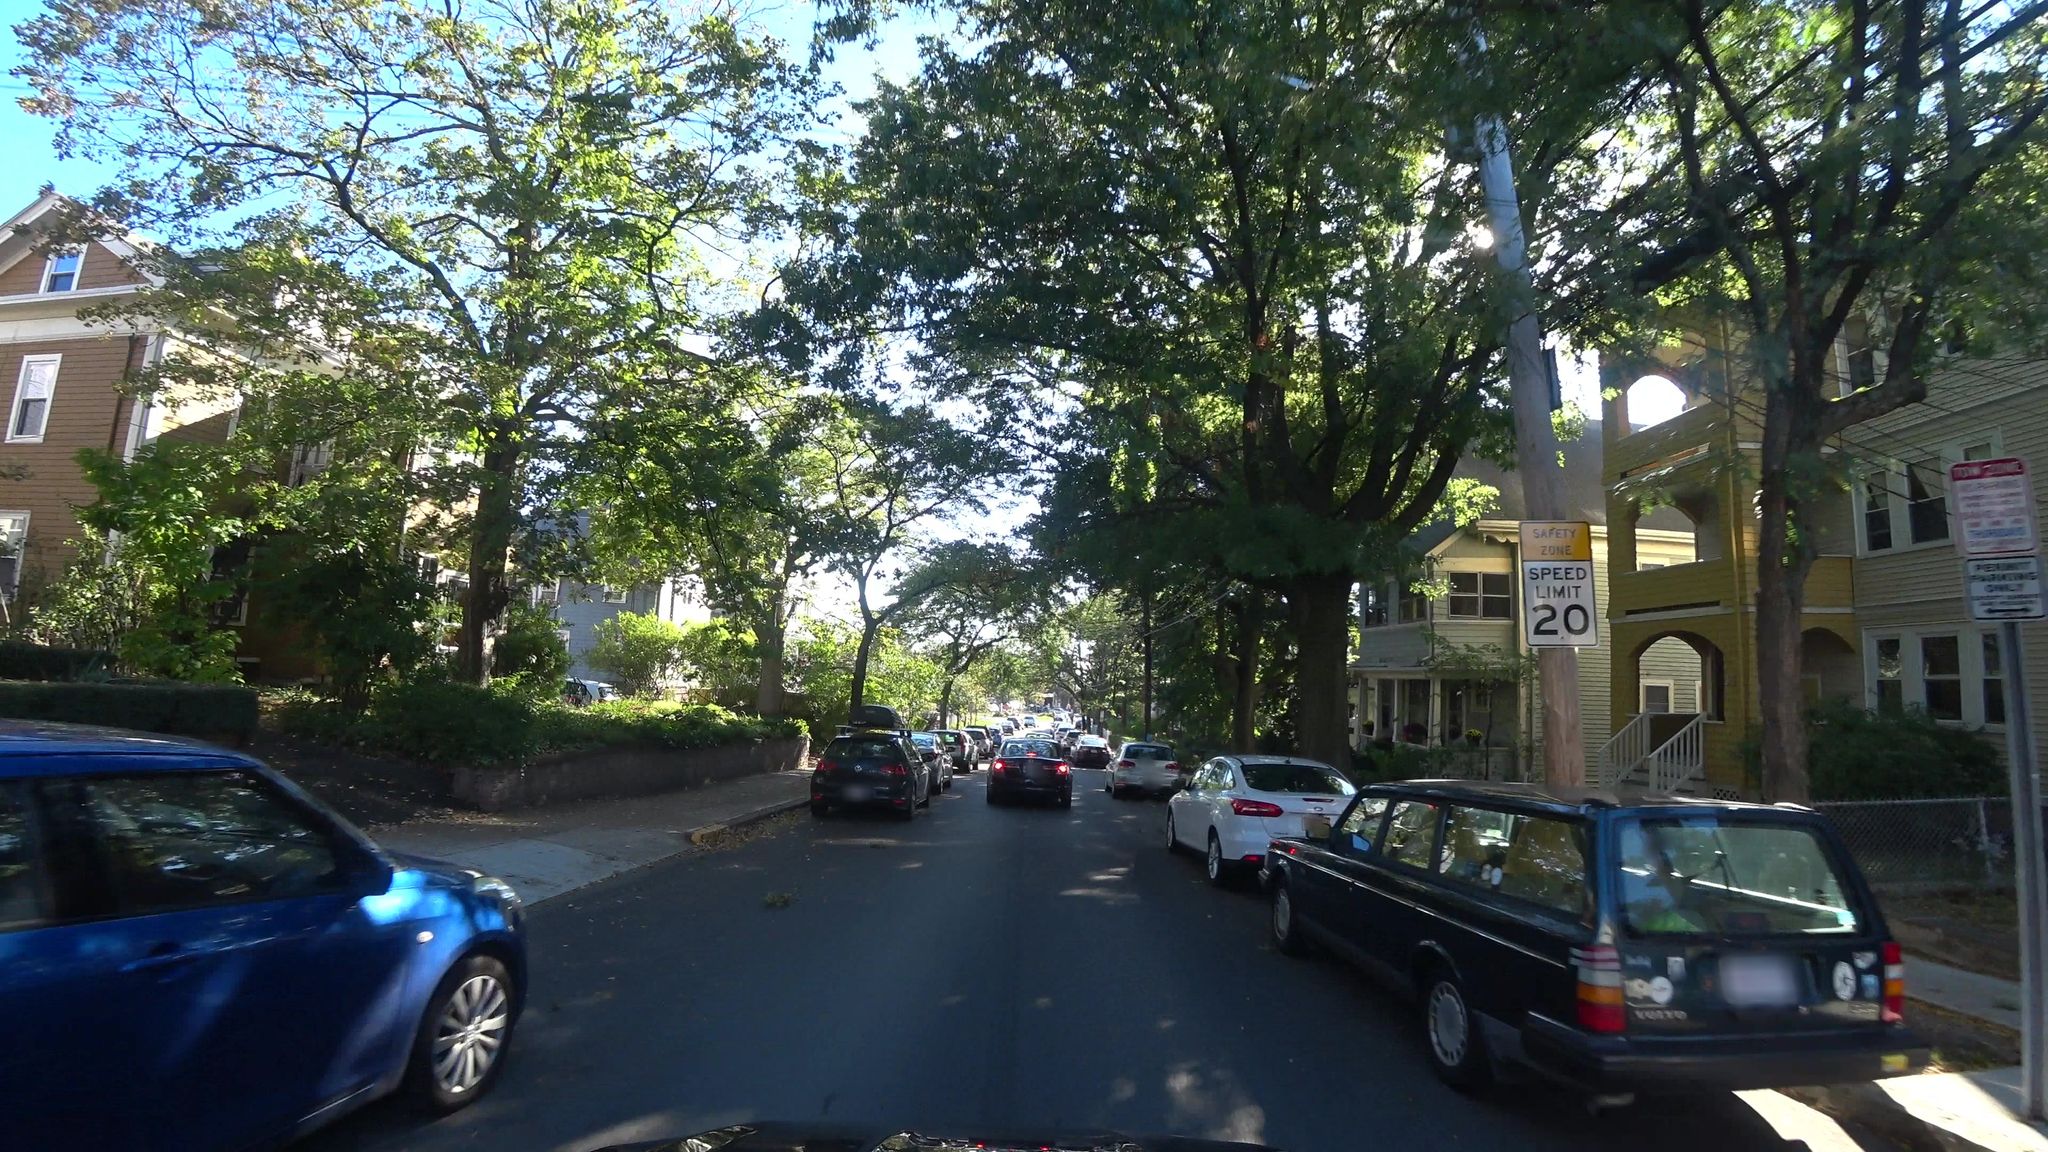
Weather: clear
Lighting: day
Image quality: good
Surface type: driving surface
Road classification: residential
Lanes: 1
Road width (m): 13.7
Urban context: urban centre
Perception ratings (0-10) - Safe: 9.25, Lively: 9.27, Beautiful: 9.76, Boring: 2.27, Depressing: 1.33, Wealthy: 9.12